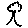
Label: tree